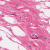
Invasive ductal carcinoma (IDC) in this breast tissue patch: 0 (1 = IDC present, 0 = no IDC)